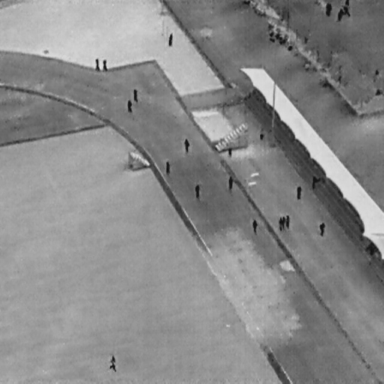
There are 19 objects shown in the infrared image, including 17 People, and two DontCares.